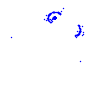
Particle: proton